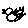
Label: bird